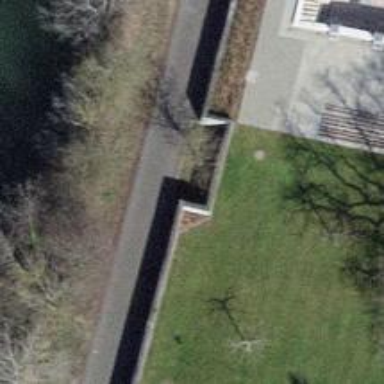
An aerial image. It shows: Wall barrier.